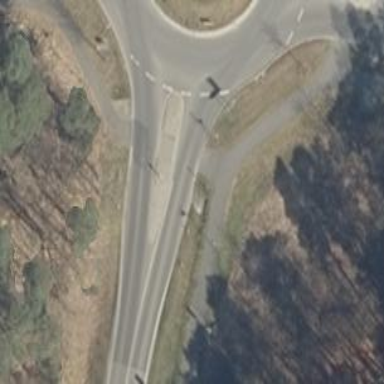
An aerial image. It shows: Road with "give way" sign.